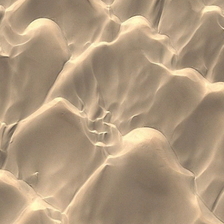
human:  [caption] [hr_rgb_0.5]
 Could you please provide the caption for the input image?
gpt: a piece of sand in the desert is like fish scale .

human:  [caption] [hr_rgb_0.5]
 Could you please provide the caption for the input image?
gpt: a very big gray desert .

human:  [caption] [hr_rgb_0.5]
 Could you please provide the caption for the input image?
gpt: a dark gray and light gray .

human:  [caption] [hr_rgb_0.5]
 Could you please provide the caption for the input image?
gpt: a piece of desert is dusty ,barren and desolate .

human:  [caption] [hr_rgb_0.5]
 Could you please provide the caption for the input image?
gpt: a piece of sand in the desert is like fish scale .